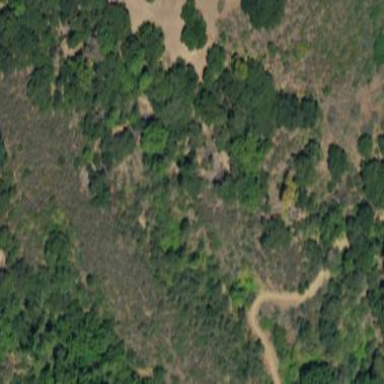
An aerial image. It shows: Area covered in scrub vegetation.